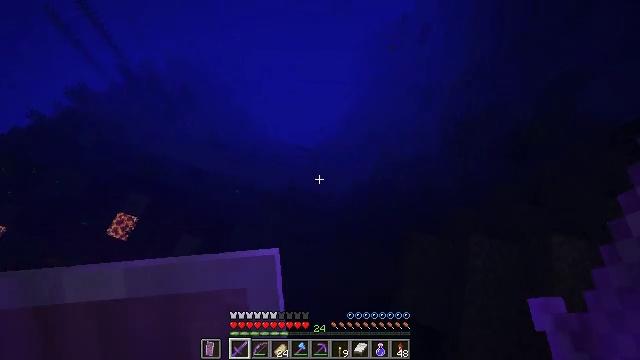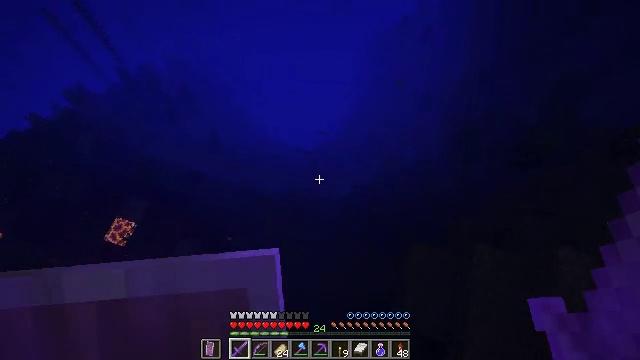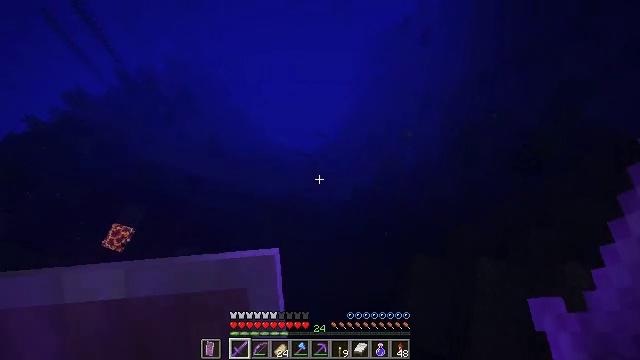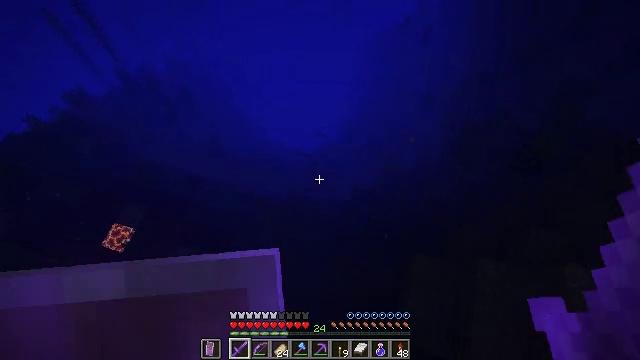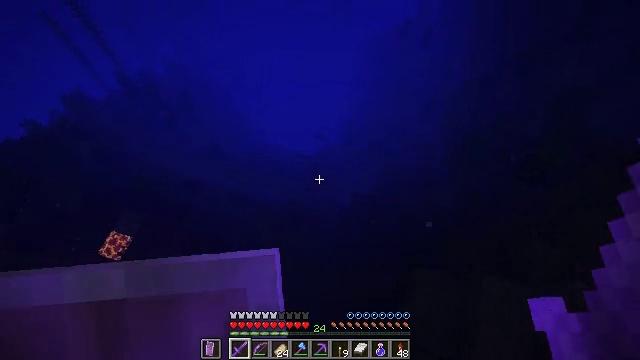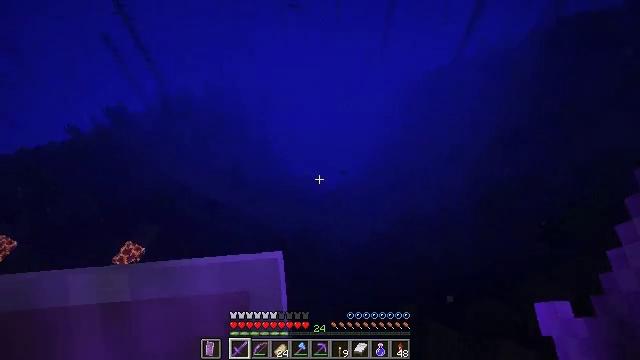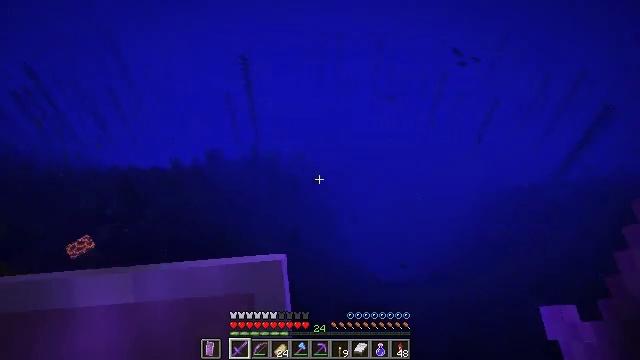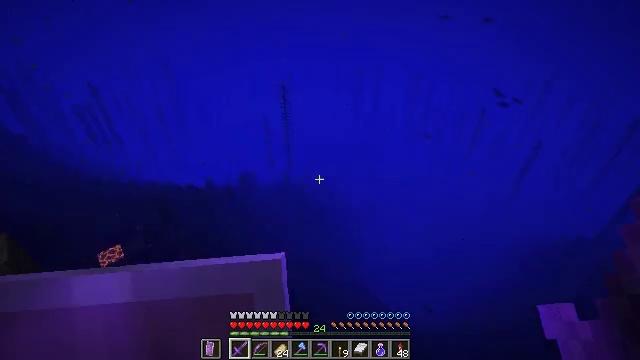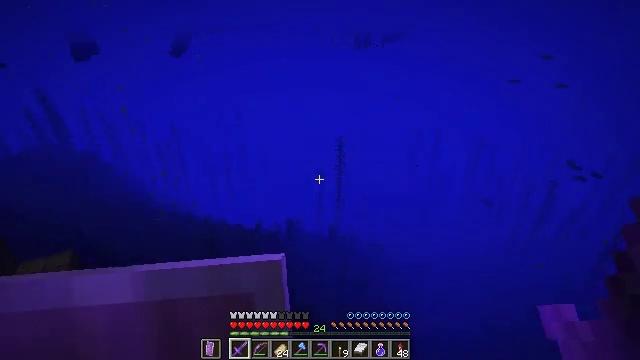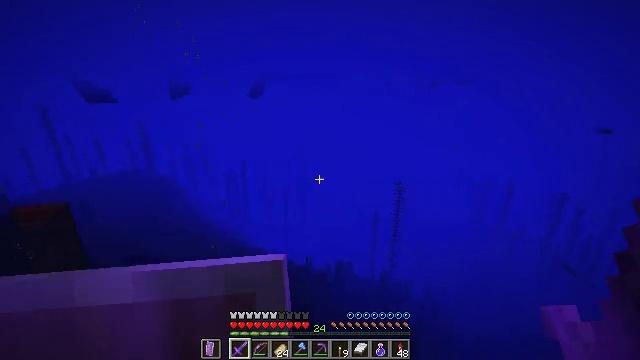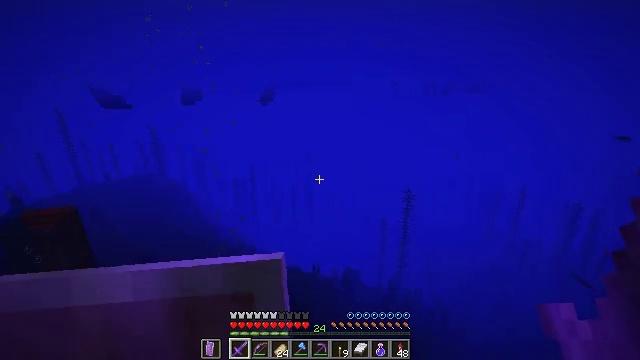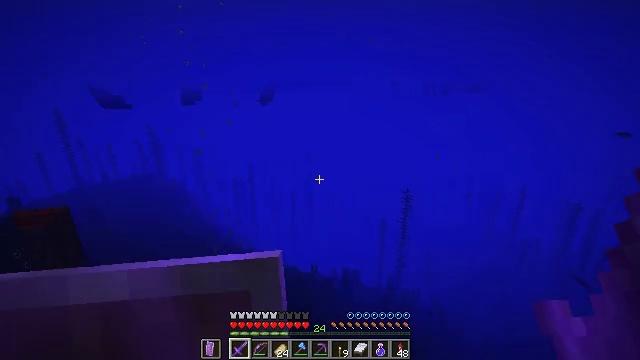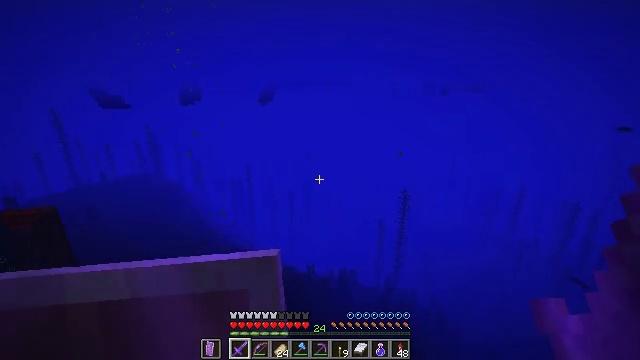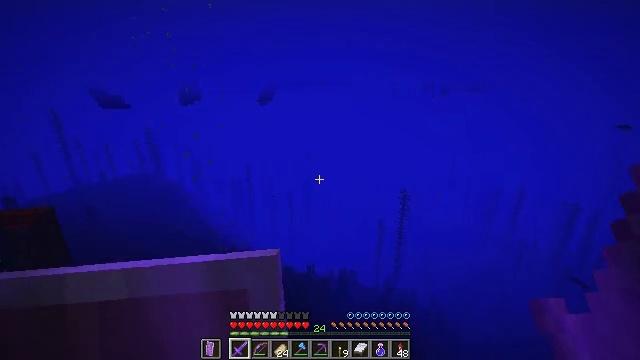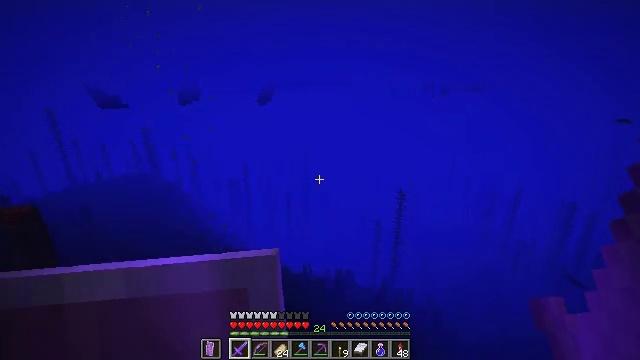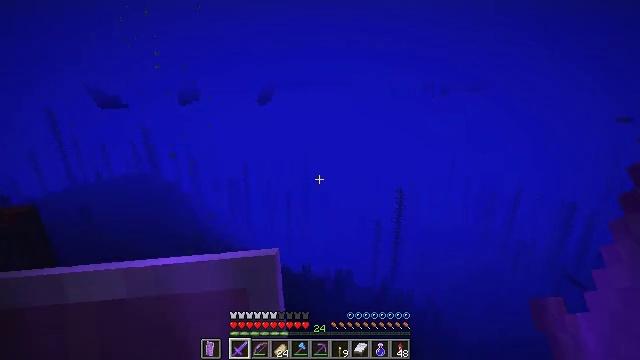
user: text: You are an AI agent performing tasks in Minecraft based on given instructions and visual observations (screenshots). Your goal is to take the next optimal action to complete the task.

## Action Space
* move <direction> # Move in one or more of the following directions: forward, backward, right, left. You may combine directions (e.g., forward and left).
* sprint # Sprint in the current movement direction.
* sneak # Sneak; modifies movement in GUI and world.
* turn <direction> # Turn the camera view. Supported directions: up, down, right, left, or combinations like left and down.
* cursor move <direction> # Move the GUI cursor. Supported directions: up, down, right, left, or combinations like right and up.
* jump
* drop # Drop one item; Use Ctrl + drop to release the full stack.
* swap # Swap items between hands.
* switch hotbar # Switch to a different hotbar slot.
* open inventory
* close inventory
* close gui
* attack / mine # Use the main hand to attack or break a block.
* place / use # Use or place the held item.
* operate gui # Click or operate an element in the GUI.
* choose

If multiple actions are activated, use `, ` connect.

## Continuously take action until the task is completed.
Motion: motion action
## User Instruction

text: Remove stone brick stairs from the inventory.
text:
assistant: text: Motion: move forward
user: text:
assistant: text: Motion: move forward
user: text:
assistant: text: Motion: move forward
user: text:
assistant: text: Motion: move forward
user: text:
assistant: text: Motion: move forward, turn left and up
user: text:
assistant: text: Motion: move forward, turn left and up
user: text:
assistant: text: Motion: move forward, turn left and up
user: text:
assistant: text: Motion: move forward and move right, turn left and up
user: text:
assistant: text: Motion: move forward and move right, turn left and up
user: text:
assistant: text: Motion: move right, turn left and up
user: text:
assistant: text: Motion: move right
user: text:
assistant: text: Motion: move right
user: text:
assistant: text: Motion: move right
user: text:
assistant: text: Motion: move right
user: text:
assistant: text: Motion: move right
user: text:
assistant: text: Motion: move right
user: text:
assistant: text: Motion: move right
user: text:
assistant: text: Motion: move right
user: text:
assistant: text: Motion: move right
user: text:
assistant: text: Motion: move right
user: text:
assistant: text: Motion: move right
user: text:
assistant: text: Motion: move right
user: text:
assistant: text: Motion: move right
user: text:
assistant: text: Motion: move right, turn right and down
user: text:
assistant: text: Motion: move right, turn right and down
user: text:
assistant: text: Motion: move right, turn right and down
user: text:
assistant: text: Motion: move forward and move right
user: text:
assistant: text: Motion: move forward and move right
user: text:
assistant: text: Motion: move forward and move right
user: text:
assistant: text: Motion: move forward and move right